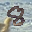
Label: 8